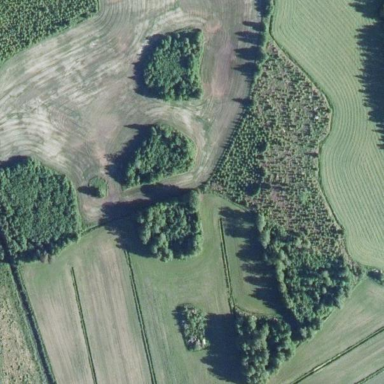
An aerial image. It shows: Forest area.